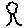
Label: tree